Question: In my Spring based Camel maven project on adding the following dependency for Jasper reports , I am facing issue while project build.
Jasper Dependency:
'''
<dependency>
<groupId>net.sf.jasperreports</groupId>
<artifactId>jasperreports</artifactId>
<version>6.0.4</version>
</dependency>
'''
Below is the stack trace for the exception:
'''
SEVERE: Exception sending context initialized event to listener instance of class org.springframework.web.context.ContextLoaderListener
org.apache.camel.RuntimeCamelException: org.apache.camel.FailedToCreateRouteException: Failed to create route route1 at: >>> RestBinding <<< in route: Route(route1)[[From[rest:post:/request:/addMultiple?inType=j... because of Error creating bean with name 'org.apache.camel.component.jackson.JacksonDataFormat': Bean instantiation via constructor failed; nested exception is org.springframework.beans.BeanInstantiationException: Failed to instantiate [org.apache.camel.component.jackson.JacksonDataFormat]: Constructor threw exception; nested exception is java.lang.NoSuchMethodError: com.fasterxml.jackson.core.JsonFactory.requiresPropertyOrdering()Z
at org.apache.camel.util.ObjectHelper.wrapRuntimeCamelException(ObjectHelper.java:1556)
at org.apache.camel.spring.SpringCamelContext.onApplicationEvent(SpringCamelContext.java:123)
at org.apache.camel.spring.CamelContextFactoryBean.onApplicationEvent(CamelContextFactoryBean.java:332)
at org.springframework.context.event.SimpleApplicationEventMulticaster.invokeListener(SimpleApplicationEventMulticaster.java:151)
at org.springframework.context.event.SimpleApplicationEventMulticaster.multicastEvent(SimpleApplicationEventMulticaster.java:128)
at org.springframework.context.support.AbstractApplicationContext.publishEvent(AbstractApplicationContext.java:331)
at org.springframework.context.support.AbstractApplicationContext.finishRefresh(AbstractApplicationContext.java:773)
at org.springframework.context.support.AbstractApplicationContext.refresh(AbstractApplicationContext.java:483)
at org.springframework.web.context.ContextLoader.configureAndRefreshWebApplicationContext(ContextLoader.java:403)
at org.springframework.web.context.ContextLoader.initWebApplicationContext(ContextLoader.java:306)
at org.springframework.web.context.ContextLoaderListener.contextInitialized(ContextLoaderListener.java:106)
at org.apache.catalina.core.StandardContext.listenerStart(StandardContext.java:4939)
at org.apache.catalina.core.StandardContext.startInternal(StandardContext.java:5434)
at org.apache.catalina.util.LifecycleBase.start(LifecycleBase.java:150)
at org.apache.catalina.core.ContainerBase$StartChild.call(ContainerBase.java:1559)
at org.apache.catalina.core.ContainerBase$StartChild.call(ContainerBase.java:1549)
at java.util.concurrent.FutureTask$Sync.innerRun(Unknown Source)
at java.util.concurrent.FutureTask.run(Unknown Source)
at java.util.concurrent.ThreadPoolExecutor.runWorker(Unknown Source)
at java.util.concurrent.ThreadPoolExecutor$Worker.run(Unknown Source)
at java.lang.Thread.run(Unknown Source)
Caused by: org.apache.camel.FailedToCreateRouteException: Failed to create route route1 at: >>> RestBinding <<< in route: Route(route1)[[From[rest:post:/request:/addMultiple?inType=j... because of Error creating bean with name 'org.apache.camel.component.jackson.JacksonDataFormat': Bean instantiation via constructor failed; nested exception is org.springframework.beans.BeanInstantiationException: Failed to instantiate [org.apache.camel.component.jackson.JacksonDataFormat]: Constructor threw exception; nested exception is java.lang.NoSuchMethodError: com.fasterxml.jackson.core.JsonFactory.requiresPropertyOrdering()Z
at org.apache.camel.model.RouteDefinition.addRoutes(RouteDefinition.java:1028)
at org.apache.camel.model.RouteDefinition.addRoutes(RouteDefinition.java:185)
at org.apache.camel.impl.DefaultCamelContext.startRoute(DefaultCamelContext.java:841)
at org.apache.camel.impl.DefaultCamelContext.startRouteDefinitions(DefaultCamelContext.java:2895)
at org.apache.camel.impl.DefaultCamelContext.doStartCamel(DefaultCamelContext.java:2618)
at org.apache.camel.impl.DefaultCamelContext.access$000(DefaultCamelContext.java:167)
at org.apache.camel.impl.DefaultCamelContext$2.call(DefaultCamelContext.java:2467)
at org.apache.camel.impl.DefaultCamelContext$2.call(DefaultCamelContext.java:2463)
at org.apache.camel.impl.DefaultCamelContext.doWithDefinedClassLoader(DefaultCamelContext.java:2486)
at org.apache.camel.impl.DefaultCamelContext.doStart(DefaultCamelContext.java:2463)
at org.apache.camel.support.ServiceSupport.start(ServiceSupport.java:61)
at org.apache.camel.impl.DefaultCamelContext.start(DefaultCamelContext.java:2432)
at org.apache.camel.spring.SpringCamelContext.maybeStart(SpringCamelContext.java:255)
at org.apache.camel.spring.SpringCamelContext.onApplicationEvent(SpringCamelContext.java:121)
... 19 more
Caused by: org.springframework.beans.factory.BeanCreationException: Error creating bean with name 'org.apache.camel.component.jackson.JacksonDataFormat': Bean instantiation via constructor failed; nested exception is org.springframework.beans.BeanInstantiationException: Failed to instantiate [org.apache.camel.component.jackson.JacksonDataFormat]: Constructor threw exception; nested exception is java.lang.NoSuchMethodError: com.fasterxml.jackson.core.JsonFactory.requiresPropertyOrdering()Z
at org.springframework.beans.factory.support.ConstructorResolver.autowireConstructor(ConstructorResolver.java:278)
at org.springframework.beans.factory.support.AbstractAutowireCapableBeanFactory.autowireConstructor(AbstractAutowireCapableBeanFactory.java:1133)
at org.springframework.beans.factory.support.AbstractAutowireCapableBeanFactory.createBeanInstance(AbstractAutowireCapableBeanFactory.java:1036)
at org.springframework.beans.factory.support.AbstractAutowireCapableBeanFactory.doCreateBean(AbstractAutowireCapableBeanFactory.java:505)
at org.springframework.beans.factory.support.AbstractAutowireCapableBeanFactory.createBean(AbstractAutowireCapableBeanFactory.java:476)
at org.springframework.beans.factory.support.AbstractAutowireCapableBeanFactory.createBean(AbstractAutowireCapableBeanFactory.java:342)
at org.apache.camel.spring.spi.SpringInjector.newInstance(SpringInjector.java:39)
at org.apache.camel.impl.DefaultDataFormatResolver.resolveDataFormat(DefaultDataFormatResolver.java:57)
at org.apache.camel.impl.DefaultCamelContext.resolveDataFormat(DefaultCamelContext.java:3561)
at org.apache.camel.model.rest.RestBindingDefinition.createProcessor(RestBindingDefinition.java:109)
at org.apache.camel.model.ProcessorDefinition.makeProcessor(ProcessorDefinition.java:505)
at org.apache.camel.model.ProcessorDefinition.addRoutes(ProcessorDefinition.java:217)
at org.apache.camel.model.RouteDefinition.addRoutes(RouteDefinition.java:1025)
... 32 more
Caused by: org.springframework.beans.BeanInstantiationException: Failed to instantiate [org.apache.camel.component.jackson.JacksonDataFormat]: Constructor threw exception; nested exception is java.lang.NoSuchMethodError: com.fasterxml.jackson.core.JsonFactory.requiresPropertyOrdering()Z
at org.springframework.beans.BeanUtils.instantiateClass(BeanUtils.java:163)
at org.springframework.beans.factory.support.SimpleInstantiationStrategy.instantiate(SimpleInstantiationStrategy.java:122)
at org.springframework.beans.factory.support.ConstructorResolver.autowireConstructor(ConstructorResolver.java:270)
... 44 more
Caused by: java.lang.NoSuchMethodError: com.fasterxml.jackson.core.JsonFactory.requiresPropertyOrdering()Z
at com.fasterxml.jackson.databind.ObjectMapper.<init>(ObjectMapper.java:458)
at com.fasterxml.jackson.databind.ObjectMapper.<init>(ObjectMapper.java:379)
at org.apache.camel.component.jackson.JacksonDataFormat.<init>(JacksonDataFormat.java:109)
at org.apache.camel.component.jackson.JacksonDataFormat.<init>(JacksonDataFormat.java:96)
at org.apache.camel.component.jackson.JacksonDataFormat.<init>(JacksonDataFormat.java:84)
at org.apache.camel.component.jackson.JacksonDataFormat.<init>(JacksonDataFormat.java:74)
at sun.reflect.NativeConstructorAccessorImpl.newInstance0(Native Method)
at sun.reflect.NativeConstructorAccessorImpl.newInstance(Unknown Source)
at sun.reflect.DelegatingConstructorAccessorImpl.newInstance(Unknown Source)
at java.lang.reflect.Constructor.newInstance(Unknown Source)
at org.springframework.beans.BeanUtils.instantiateClass(BeanUtils.java:147)
... 46 more
'''
I think the supporting jackson dependencies for the jasper reports are conflicting with previous dependencies.
Below is the Dependency Hierarchy of pom.xml for jasper report.

However if i remove the dependency for the jasper report then it is working fine.
I am not able to sort it out exactly.
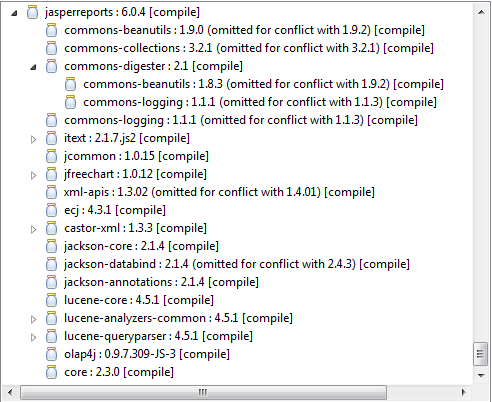
Answer: The class on which your method is occuring is part of jackson.core 2.4.3. If you include that explicitly, it should solve your problem.
Add the following dependencies:
'''
<dependency>
<groupId>com.fasterxml.jackson.core</groupId>
<artifactId>jackson-core</artifactId>
<version>2.4.3</version>
</dependency>
<dependency>
<groupId>com.fasterxml.jackson.core</groupId>
<artifactId>jackson-annotations</artifactId>
<version>2.4.3</version>
</dependency>
'''